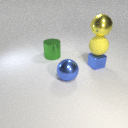
small blue metal cube to the right of large blue metal sphere